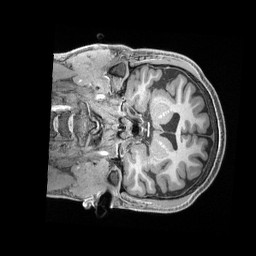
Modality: T1w
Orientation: coronal
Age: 23
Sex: male
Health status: healthy
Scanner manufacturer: siemens
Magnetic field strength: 3 T
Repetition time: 2.4 s
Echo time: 0.00228 s